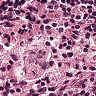
Metastatic tissue present: no